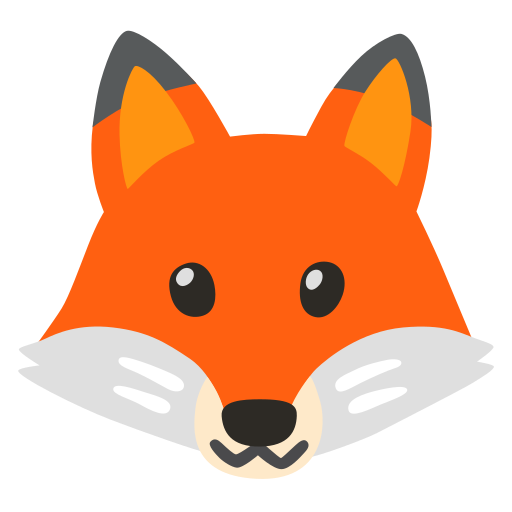
Emoji: 🦊